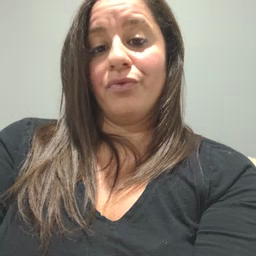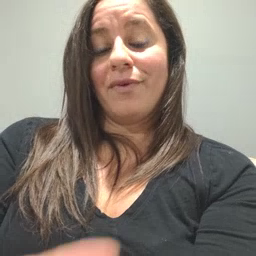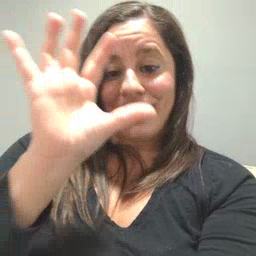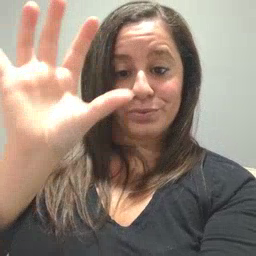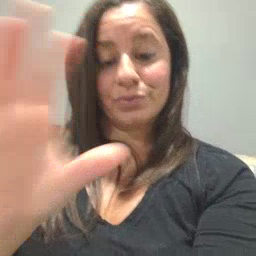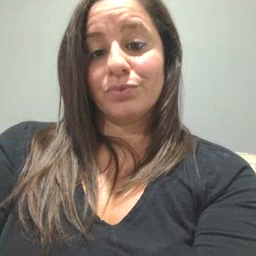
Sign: cloud